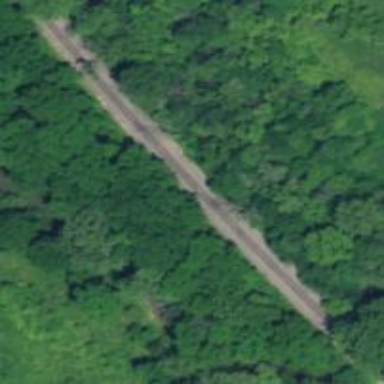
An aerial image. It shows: Railway track.